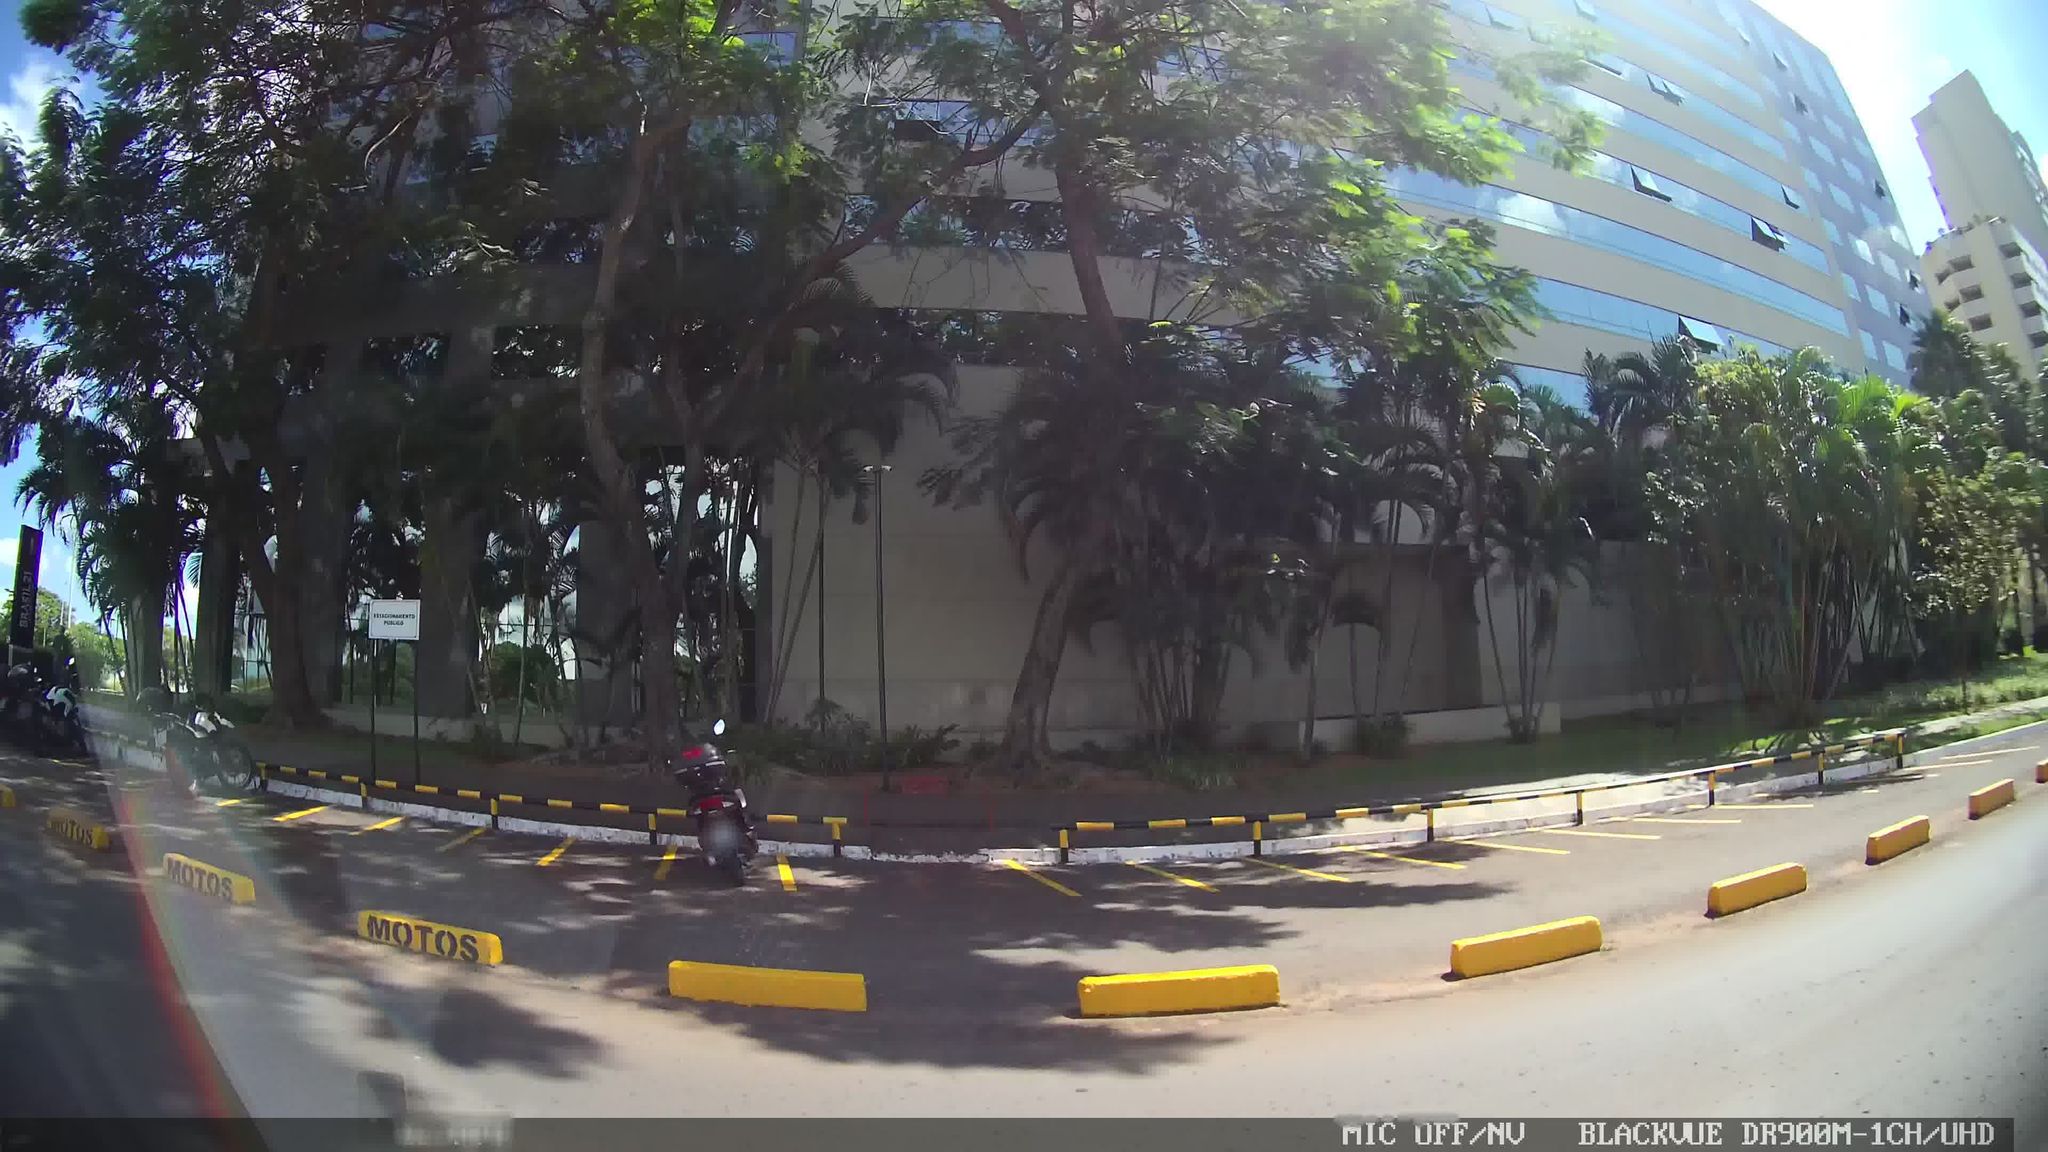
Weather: clear
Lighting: day
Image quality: slightly poor
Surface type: driving surface
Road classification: footway
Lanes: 2, 3
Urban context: low density rural
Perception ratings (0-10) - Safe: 3.26, Lively: 3.91, Beautiful: 6.69, Boring: 3.89, Depressing: 4.59, Wealthy: 5.96